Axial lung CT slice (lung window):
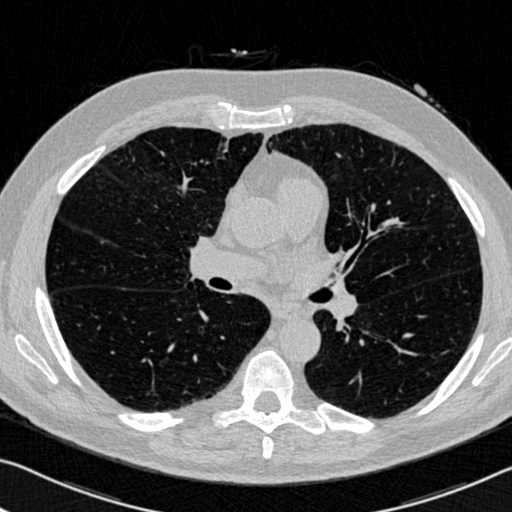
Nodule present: no